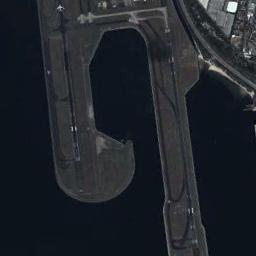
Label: airport